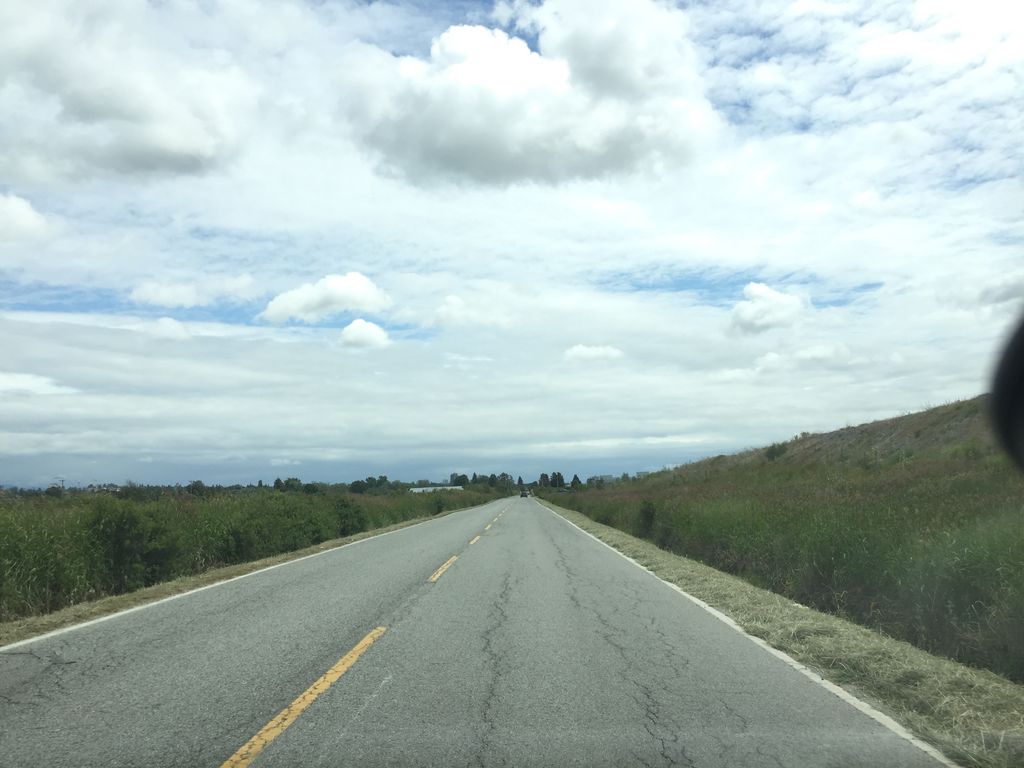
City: vancouver